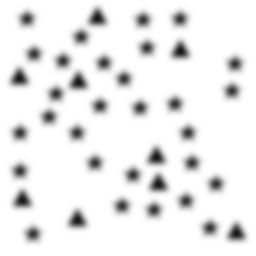
Squares: 0
Triangles: 9
Stars: 29
Total shapes: 38